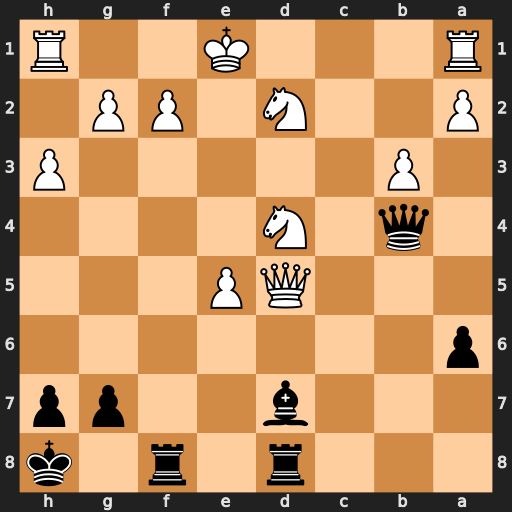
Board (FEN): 3r1r1k/3b2pp/p7/3QP3/1q1N4/1P5P/P2N1PP1/R3K2R
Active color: b
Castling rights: KQ
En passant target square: -
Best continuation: Bb5 a3 Qc3 Nxb5 axb5 O-O Rxd5